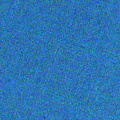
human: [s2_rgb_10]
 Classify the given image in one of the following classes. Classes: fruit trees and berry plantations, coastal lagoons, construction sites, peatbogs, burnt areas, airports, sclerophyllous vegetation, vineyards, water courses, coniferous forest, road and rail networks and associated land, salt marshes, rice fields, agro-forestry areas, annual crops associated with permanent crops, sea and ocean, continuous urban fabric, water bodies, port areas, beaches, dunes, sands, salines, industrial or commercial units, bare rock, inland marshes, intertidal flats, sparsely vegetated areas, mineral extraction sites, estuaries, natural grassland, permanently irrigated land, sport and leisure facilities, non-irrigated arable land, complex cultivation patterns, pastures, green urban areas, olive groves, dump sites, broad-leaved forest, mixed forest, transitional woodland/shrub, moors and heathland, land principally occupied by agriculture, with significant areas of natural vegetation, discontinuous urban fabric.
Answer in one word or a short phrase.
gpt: sea and ocean